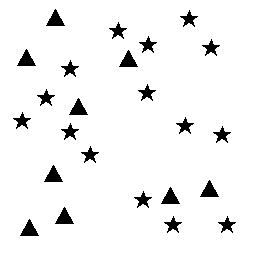
Squares: 0
Triangles: 9
Stars: 15
Total shapes: 24